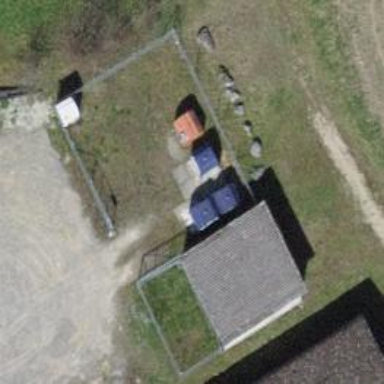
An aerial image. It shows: Recycling container at amenity designated for recycling.